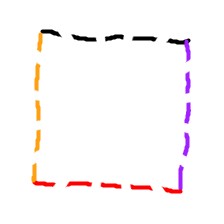
Shape: square